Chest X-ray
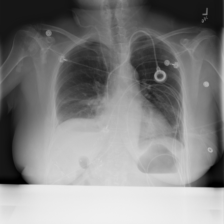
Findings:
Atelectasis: negative
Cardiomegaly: negative
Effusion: negative
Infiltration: positive
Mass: negative
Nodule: negative
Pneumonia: negative
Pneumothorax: negative
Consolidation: negative
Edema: negative
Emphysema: negative
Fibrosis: negative
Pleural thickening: negative
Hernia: negative